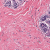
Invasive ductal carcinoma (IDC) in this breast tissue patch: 0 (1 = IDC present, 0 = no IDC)